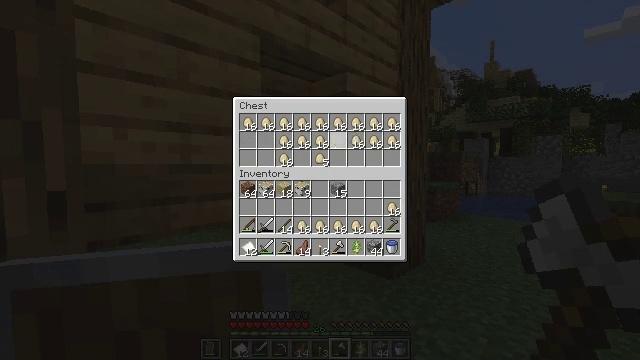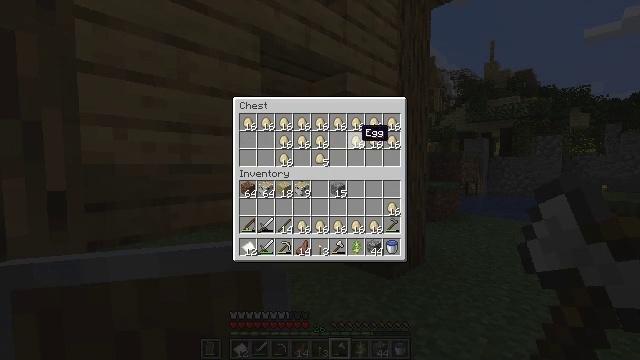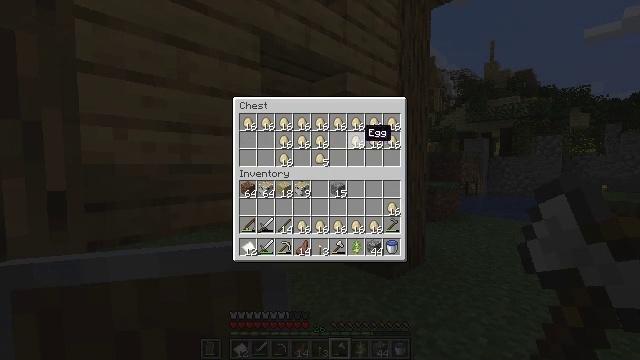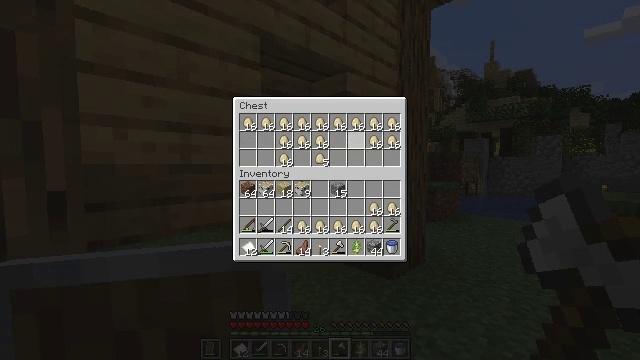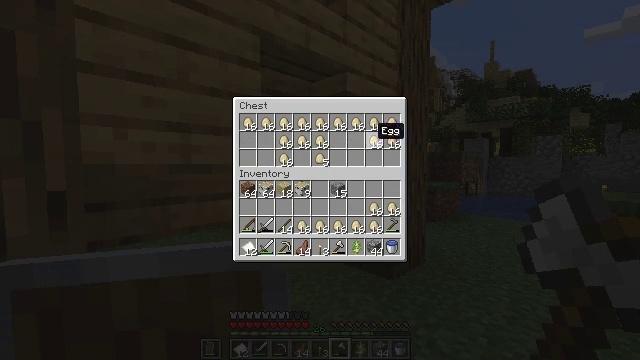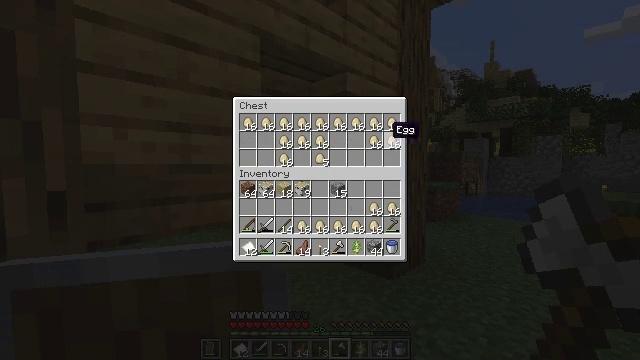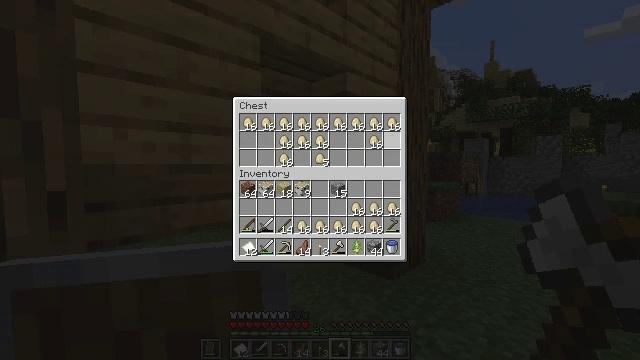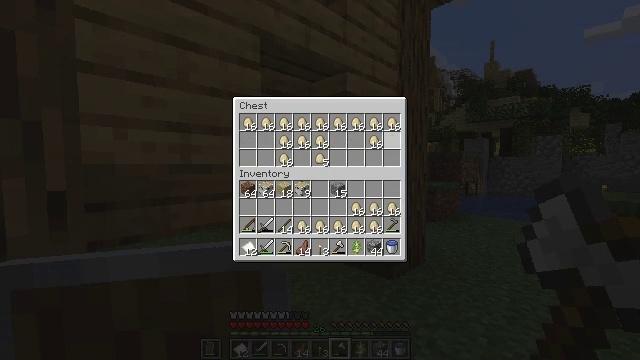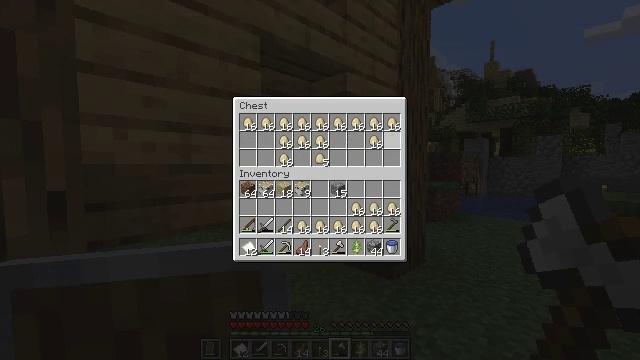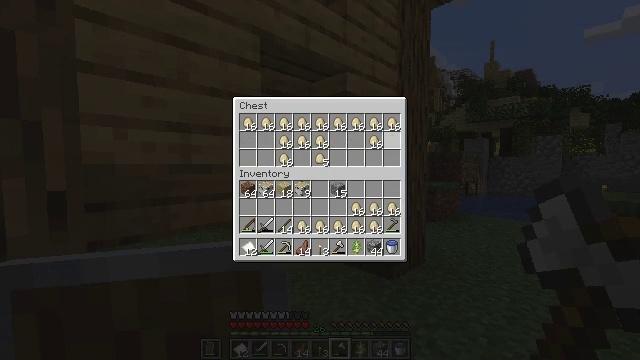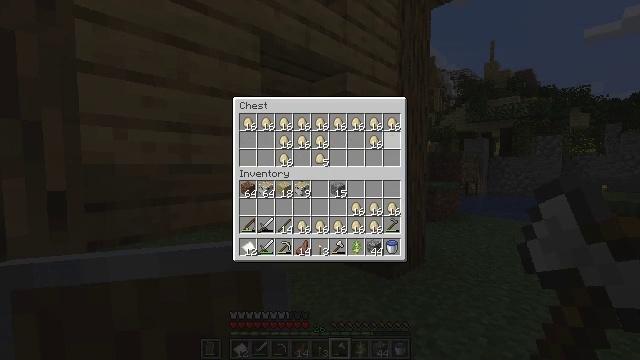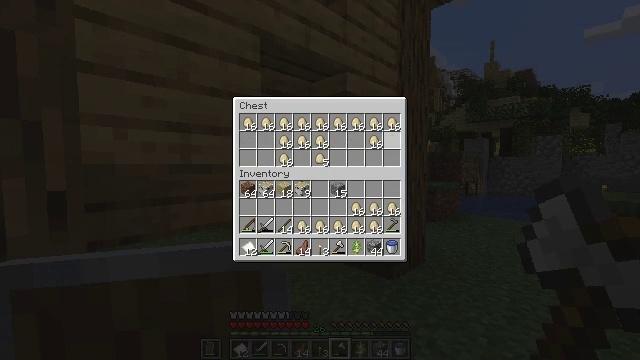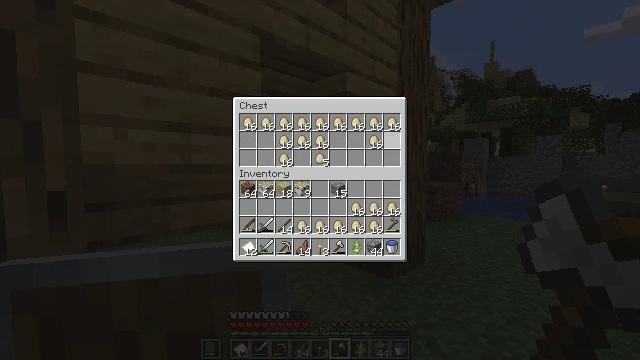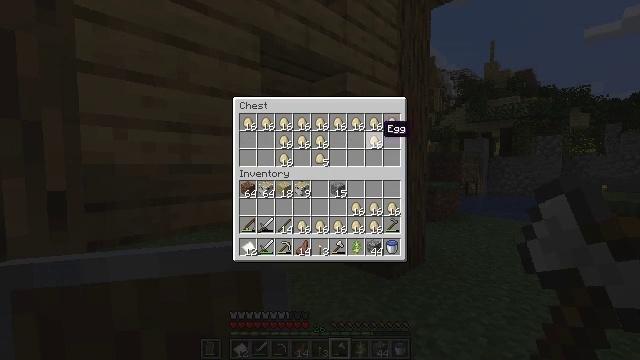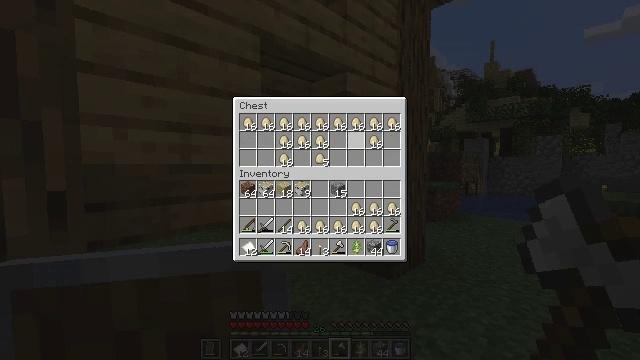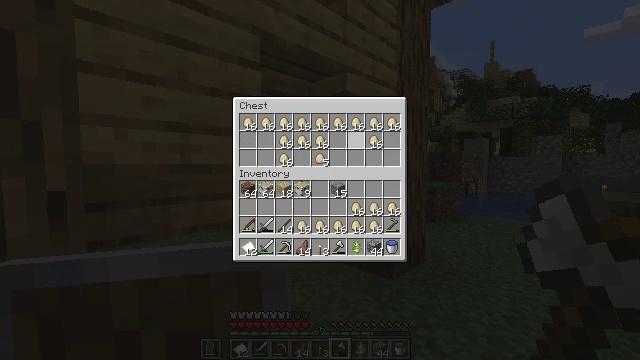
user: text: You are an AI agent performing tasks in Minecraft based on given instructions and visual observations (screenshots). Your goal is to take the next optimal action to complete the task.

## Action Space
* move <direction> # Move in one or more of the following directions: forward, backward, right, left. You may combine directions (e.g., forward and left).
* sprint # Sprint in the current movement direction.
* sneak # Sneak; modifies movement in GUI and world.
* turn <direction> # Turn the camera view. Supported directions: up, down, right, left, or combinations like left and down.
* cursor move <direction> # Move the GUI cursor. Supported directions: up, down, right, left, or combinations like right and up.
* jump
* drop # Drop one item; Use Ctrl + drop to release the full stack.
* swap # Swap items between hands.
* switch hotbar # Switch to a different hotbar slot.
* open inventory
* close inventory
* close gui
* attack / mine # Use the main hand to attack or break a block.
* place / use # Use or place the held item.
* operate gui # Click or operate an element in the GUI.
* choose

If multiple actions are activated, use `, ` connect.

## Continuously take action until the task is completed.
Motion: motion action
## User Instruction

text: Drop an egg.
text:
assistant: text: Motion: sneak, cursor move right, operate gui
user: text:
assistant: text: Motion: sneak
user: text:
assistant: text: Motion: sneak, operate gui
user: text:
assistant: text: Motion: sneak, cursor move right, operate gui
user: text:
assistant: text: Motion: sneak, cursor move right
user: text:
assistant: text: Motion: sneak, operate gui
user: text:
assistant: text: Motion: sneak, operate gui
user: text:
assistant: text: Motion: sneak, operate gui
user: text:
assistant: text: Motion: sneak
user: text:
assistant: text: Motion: sneak, operate gui
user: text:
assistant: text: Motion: sneak, operate gui
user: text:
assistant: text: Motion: sneak
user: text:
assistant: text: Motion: sneak, cursor move left
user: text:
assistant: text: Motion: sneak, cursor move left, operate gui
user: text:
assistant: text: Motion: sneak, operate gui
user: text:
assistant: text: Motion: sneak, operate gui
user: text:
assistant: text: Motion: sneak, operate gui
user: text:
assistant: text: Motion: sneak, operate gui
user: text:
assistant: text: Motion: sneak, operate gui
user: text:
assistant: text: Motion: sneak, cursor move left
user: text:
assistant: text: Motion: sneak, cursor move left
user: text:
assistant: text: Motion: sneak, operate gui
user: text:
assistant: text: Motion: sneak, operate gui
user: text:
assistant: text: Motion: sneak, operate gui
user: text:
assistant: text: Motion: sneak
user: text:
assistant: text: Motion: sneak, operate gui
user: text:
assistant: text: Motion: sneak, operate gui
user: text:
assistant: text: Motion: sneak
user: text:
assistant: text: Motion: sneak, operate gui
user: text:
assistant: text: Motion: sneak, operate gui